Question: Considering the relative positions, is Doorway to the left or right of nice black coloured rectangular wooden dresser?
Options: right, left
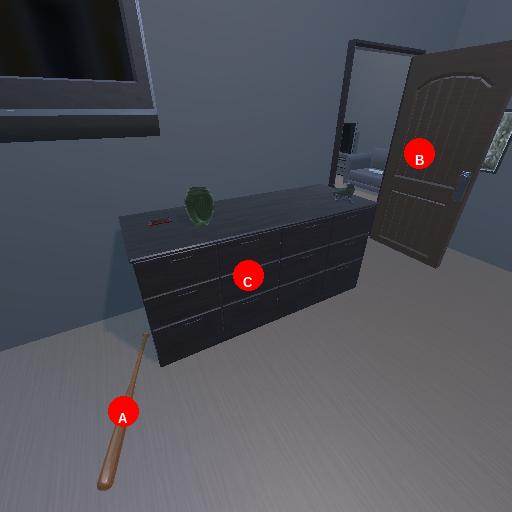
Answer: right